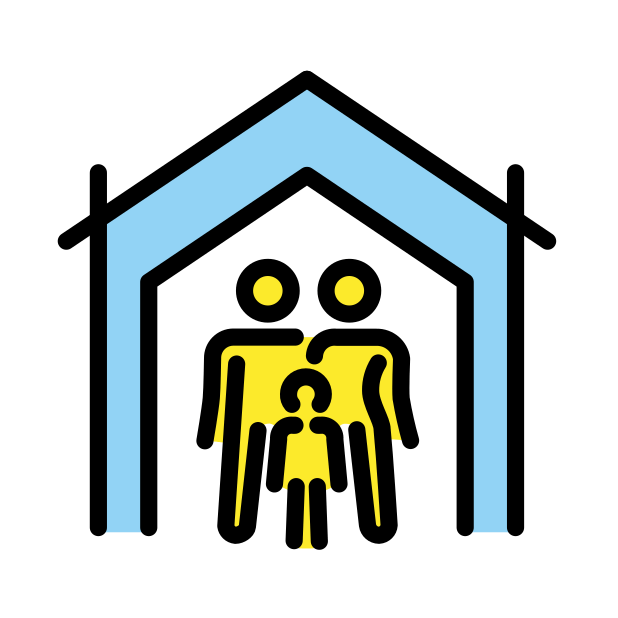
shelter